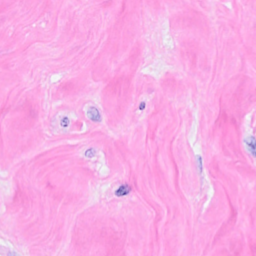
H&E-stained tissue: Breast